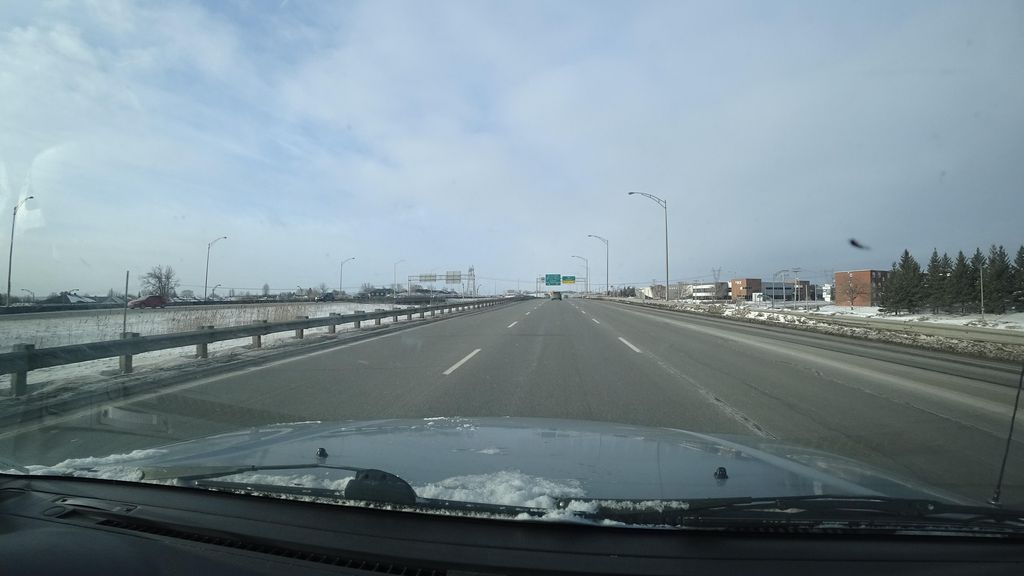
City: quebec_city